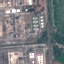
Land use / land cover class: Industrial